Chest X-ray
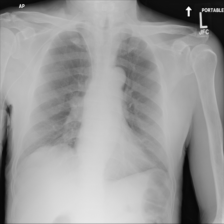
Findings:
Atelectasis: negative
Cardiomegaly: negative
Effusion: negative
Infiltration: negative
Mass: negative
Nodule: negative
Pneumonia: negative
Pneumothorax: negative
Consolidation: negative
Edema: negative
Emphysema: negative
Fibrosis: negative
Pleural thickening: negative
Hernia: negative